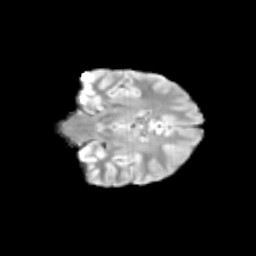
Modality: T2w
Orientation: coronal
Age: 13
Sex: female
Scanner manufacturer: siemens
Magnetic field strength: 3 T
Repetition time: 3.8 s
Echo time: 0.07 s